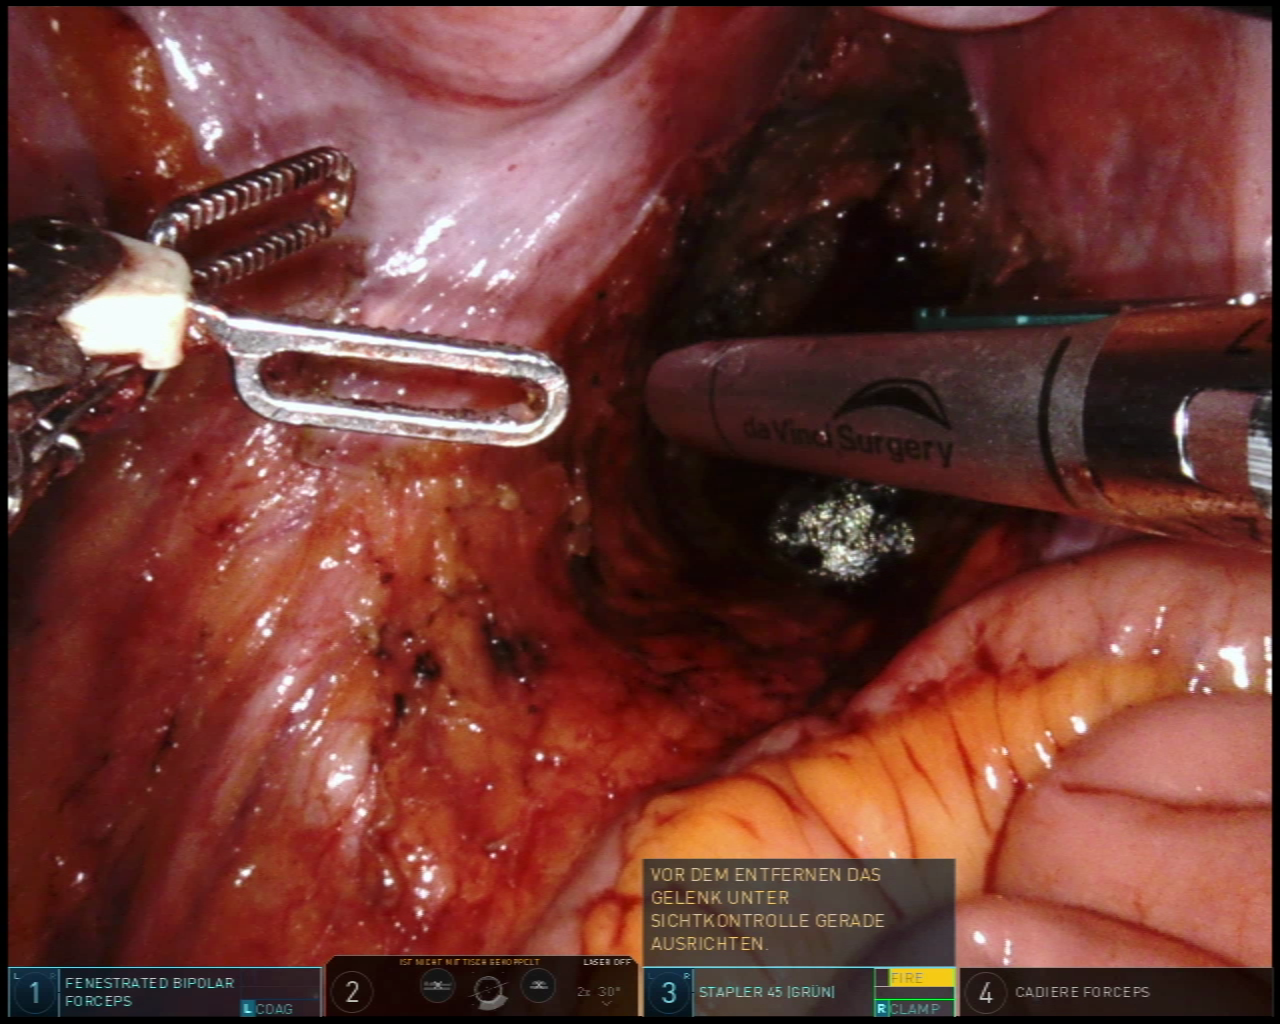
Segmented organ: ureter
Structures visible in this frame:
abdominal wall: yes
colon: no
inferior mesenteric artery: no
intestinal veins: no
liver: no
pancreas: no
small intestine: yes
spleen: no
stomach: no
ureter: yes
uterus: no
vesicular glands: no